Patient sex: M
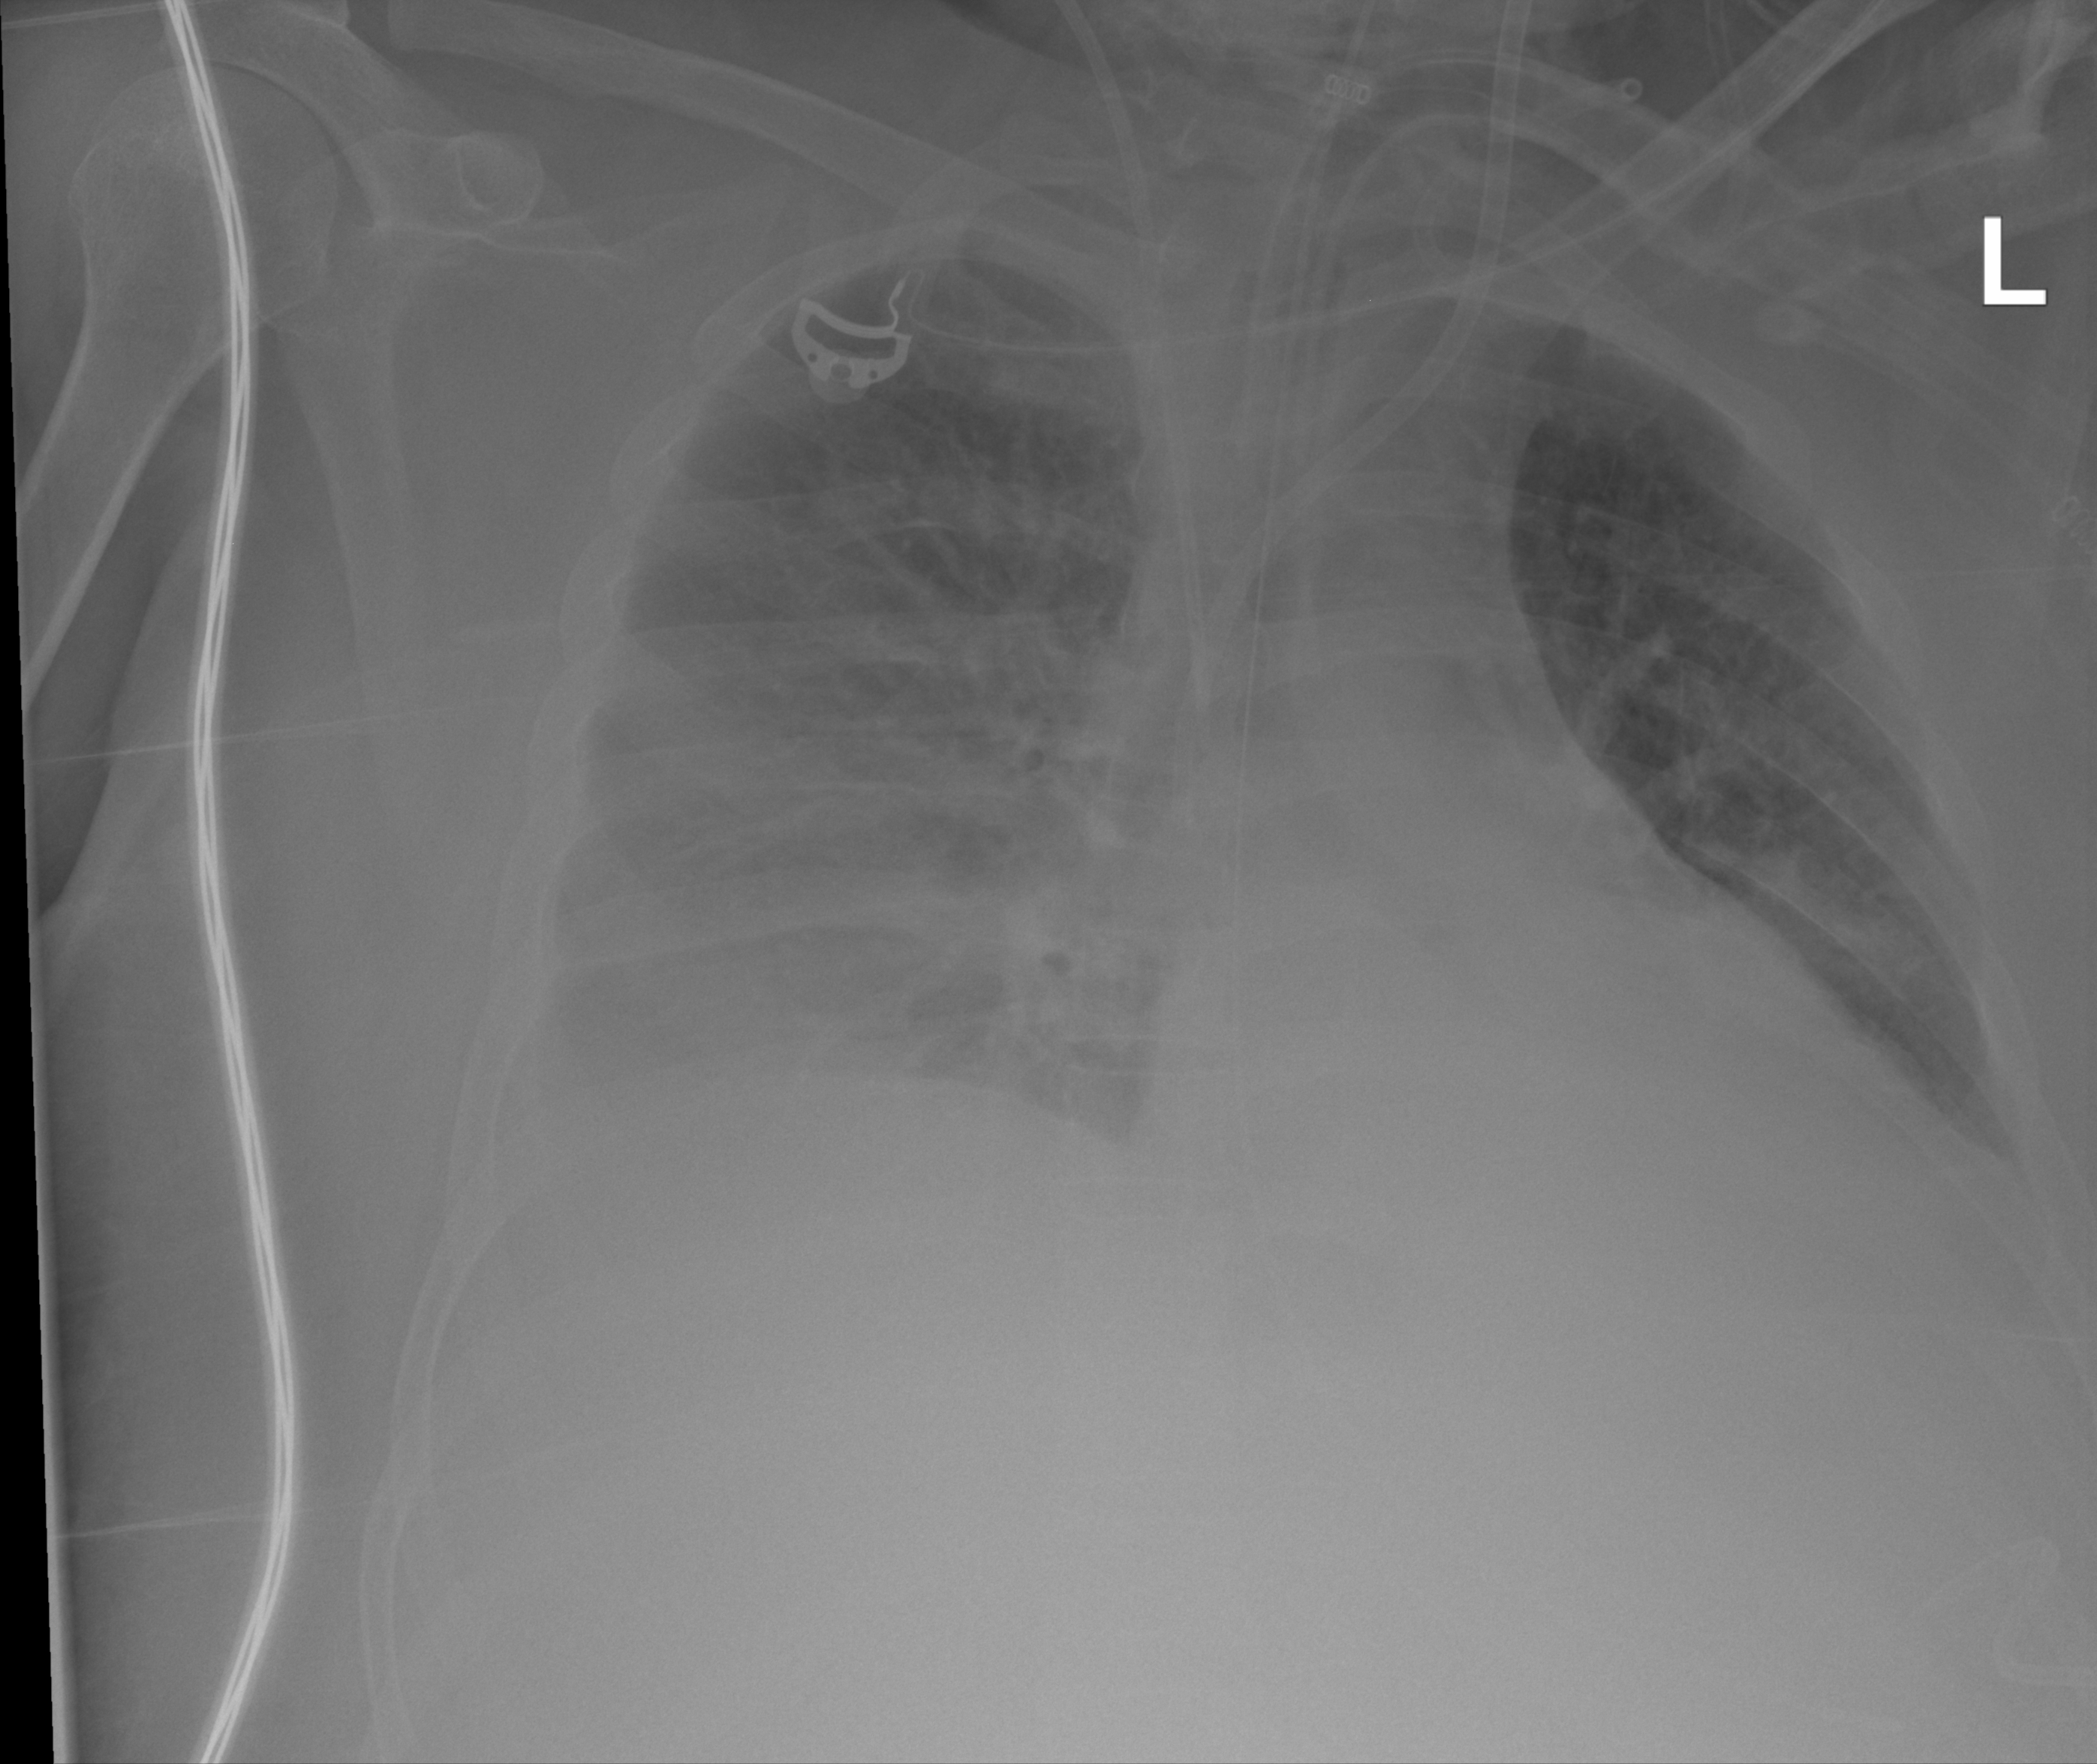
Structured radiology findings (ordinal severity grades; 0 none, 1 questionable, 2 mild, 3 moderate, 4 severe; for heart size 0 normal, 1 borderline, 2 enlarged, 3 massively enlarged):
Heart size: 1
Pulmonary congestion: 2
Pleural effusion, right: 3
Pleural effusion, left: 2
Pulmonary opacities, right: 1
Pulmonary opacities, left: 1
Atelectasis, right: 2
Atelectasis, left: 2